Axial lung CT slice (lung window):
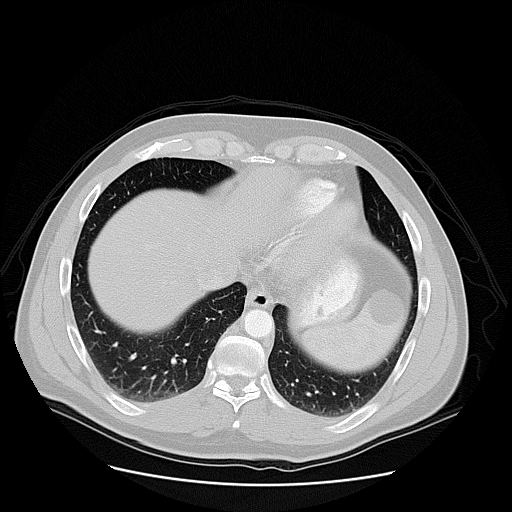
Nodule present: no